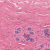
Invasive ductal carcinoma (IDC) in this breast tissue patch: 0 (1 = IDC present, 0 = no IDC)